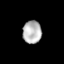
Tissue: skin
Cell type: Epithelial cells
Senescence score: 0.2206
Nuclear area (px): 419
Mean DAPI intensity: 183.644